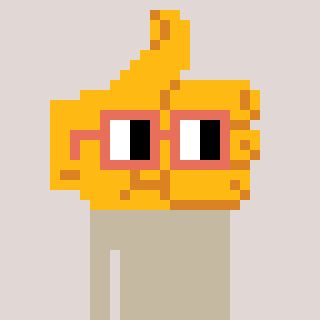
a pixel art character with square orange glasses, a thumbsup-shaped head and a red-colored body on a warm background